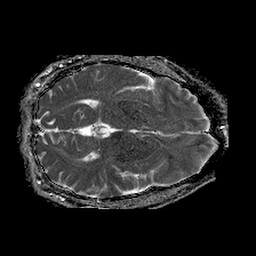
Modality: ADC
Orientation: axial
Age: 42
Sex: male
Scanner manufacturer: philips
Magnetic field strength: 1.5 T
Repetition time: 4.6 s
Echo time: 0.08528 s